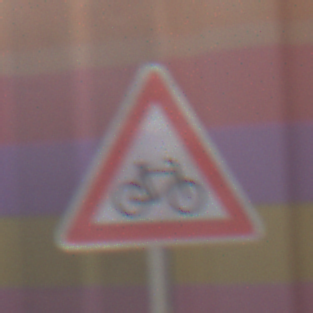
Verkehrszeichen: RadverkehrLinks
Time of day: MorningAfternoon
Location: Outdoor (Special)
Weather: PartlyCloudy
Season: NotSpecified
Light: Natural